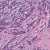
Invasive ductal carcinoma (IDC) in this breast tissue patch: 1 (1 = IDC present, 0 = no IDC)